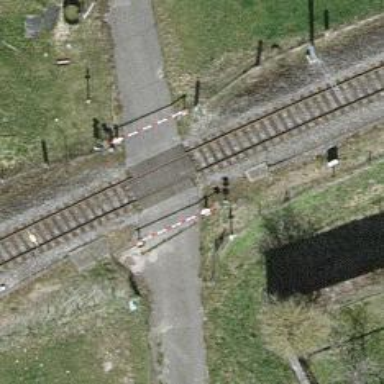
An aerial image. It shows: Railway level crossing.